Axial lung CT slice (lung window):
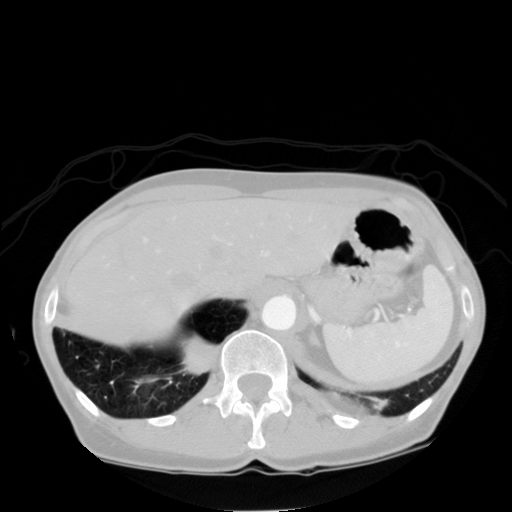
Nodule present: no